Question: I am trying to create a window with the given layout and I am curious about the best way to do it. I have set the window background to be a tiled image of the lighter color. I then thought I would add a uniformgrid with five columns and one row with the 5th column having an "orange" slightly transparent background. Then I would add another uniform grid with 5 rows and 1 column with rows 2 & 3 with the same "orange" color settings. Eventually I will add a company logo to the top left corner and some text in the horizontal band of "orange". My methods do not seem to be working :-( any guidance as I am looking into this myself would be much appreciated.
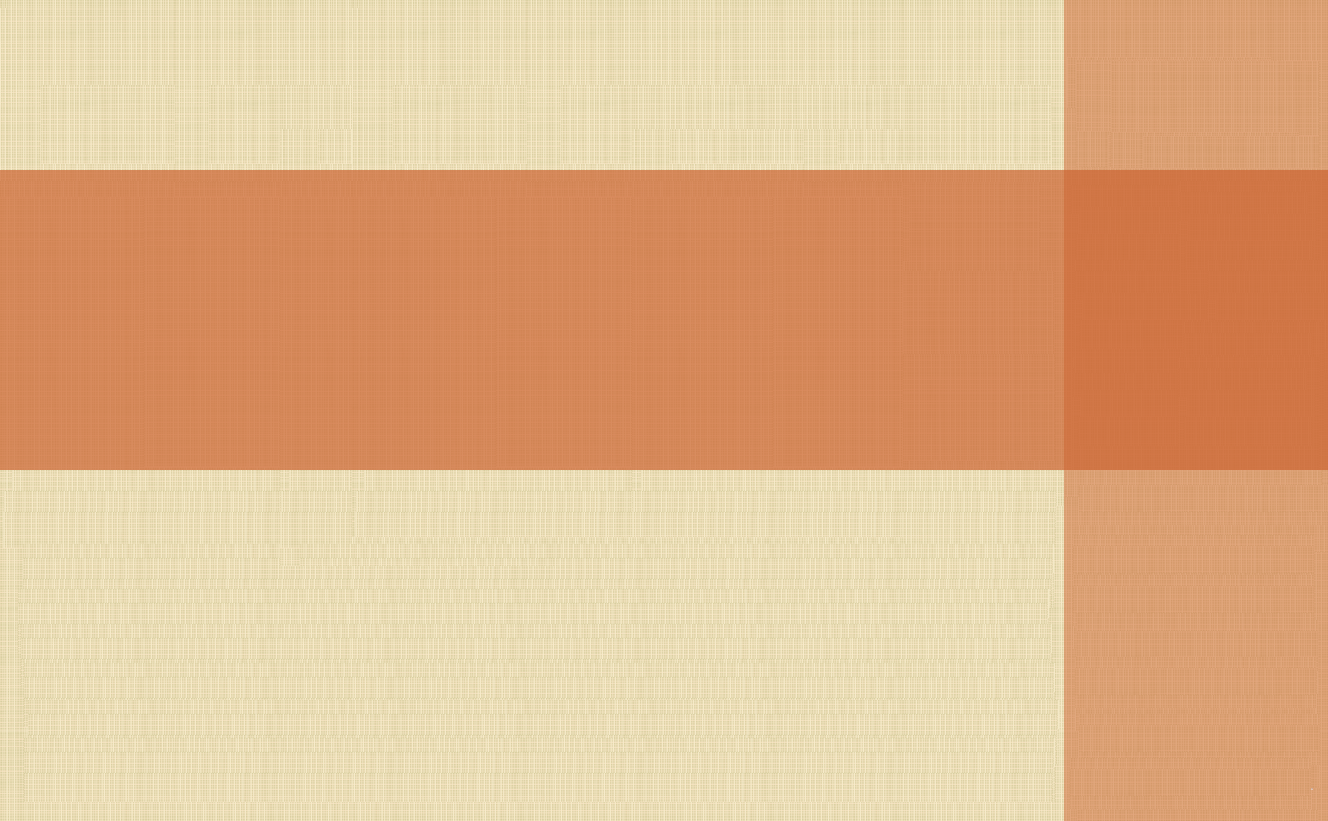
Answer: The short answer was just to use a grid and set the background color of the cells to be my chosen color with a slight transparency. I could then either set the cells of intersection to a darker color or add a label to the intersecting cells with the same background and transparency. Thank you every one for your help. Over the past hour I have learned a lot about xaml and WPF.